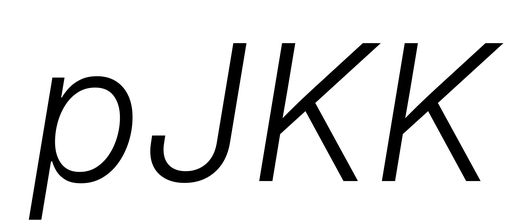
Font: Inter-Italic_Light_Italic